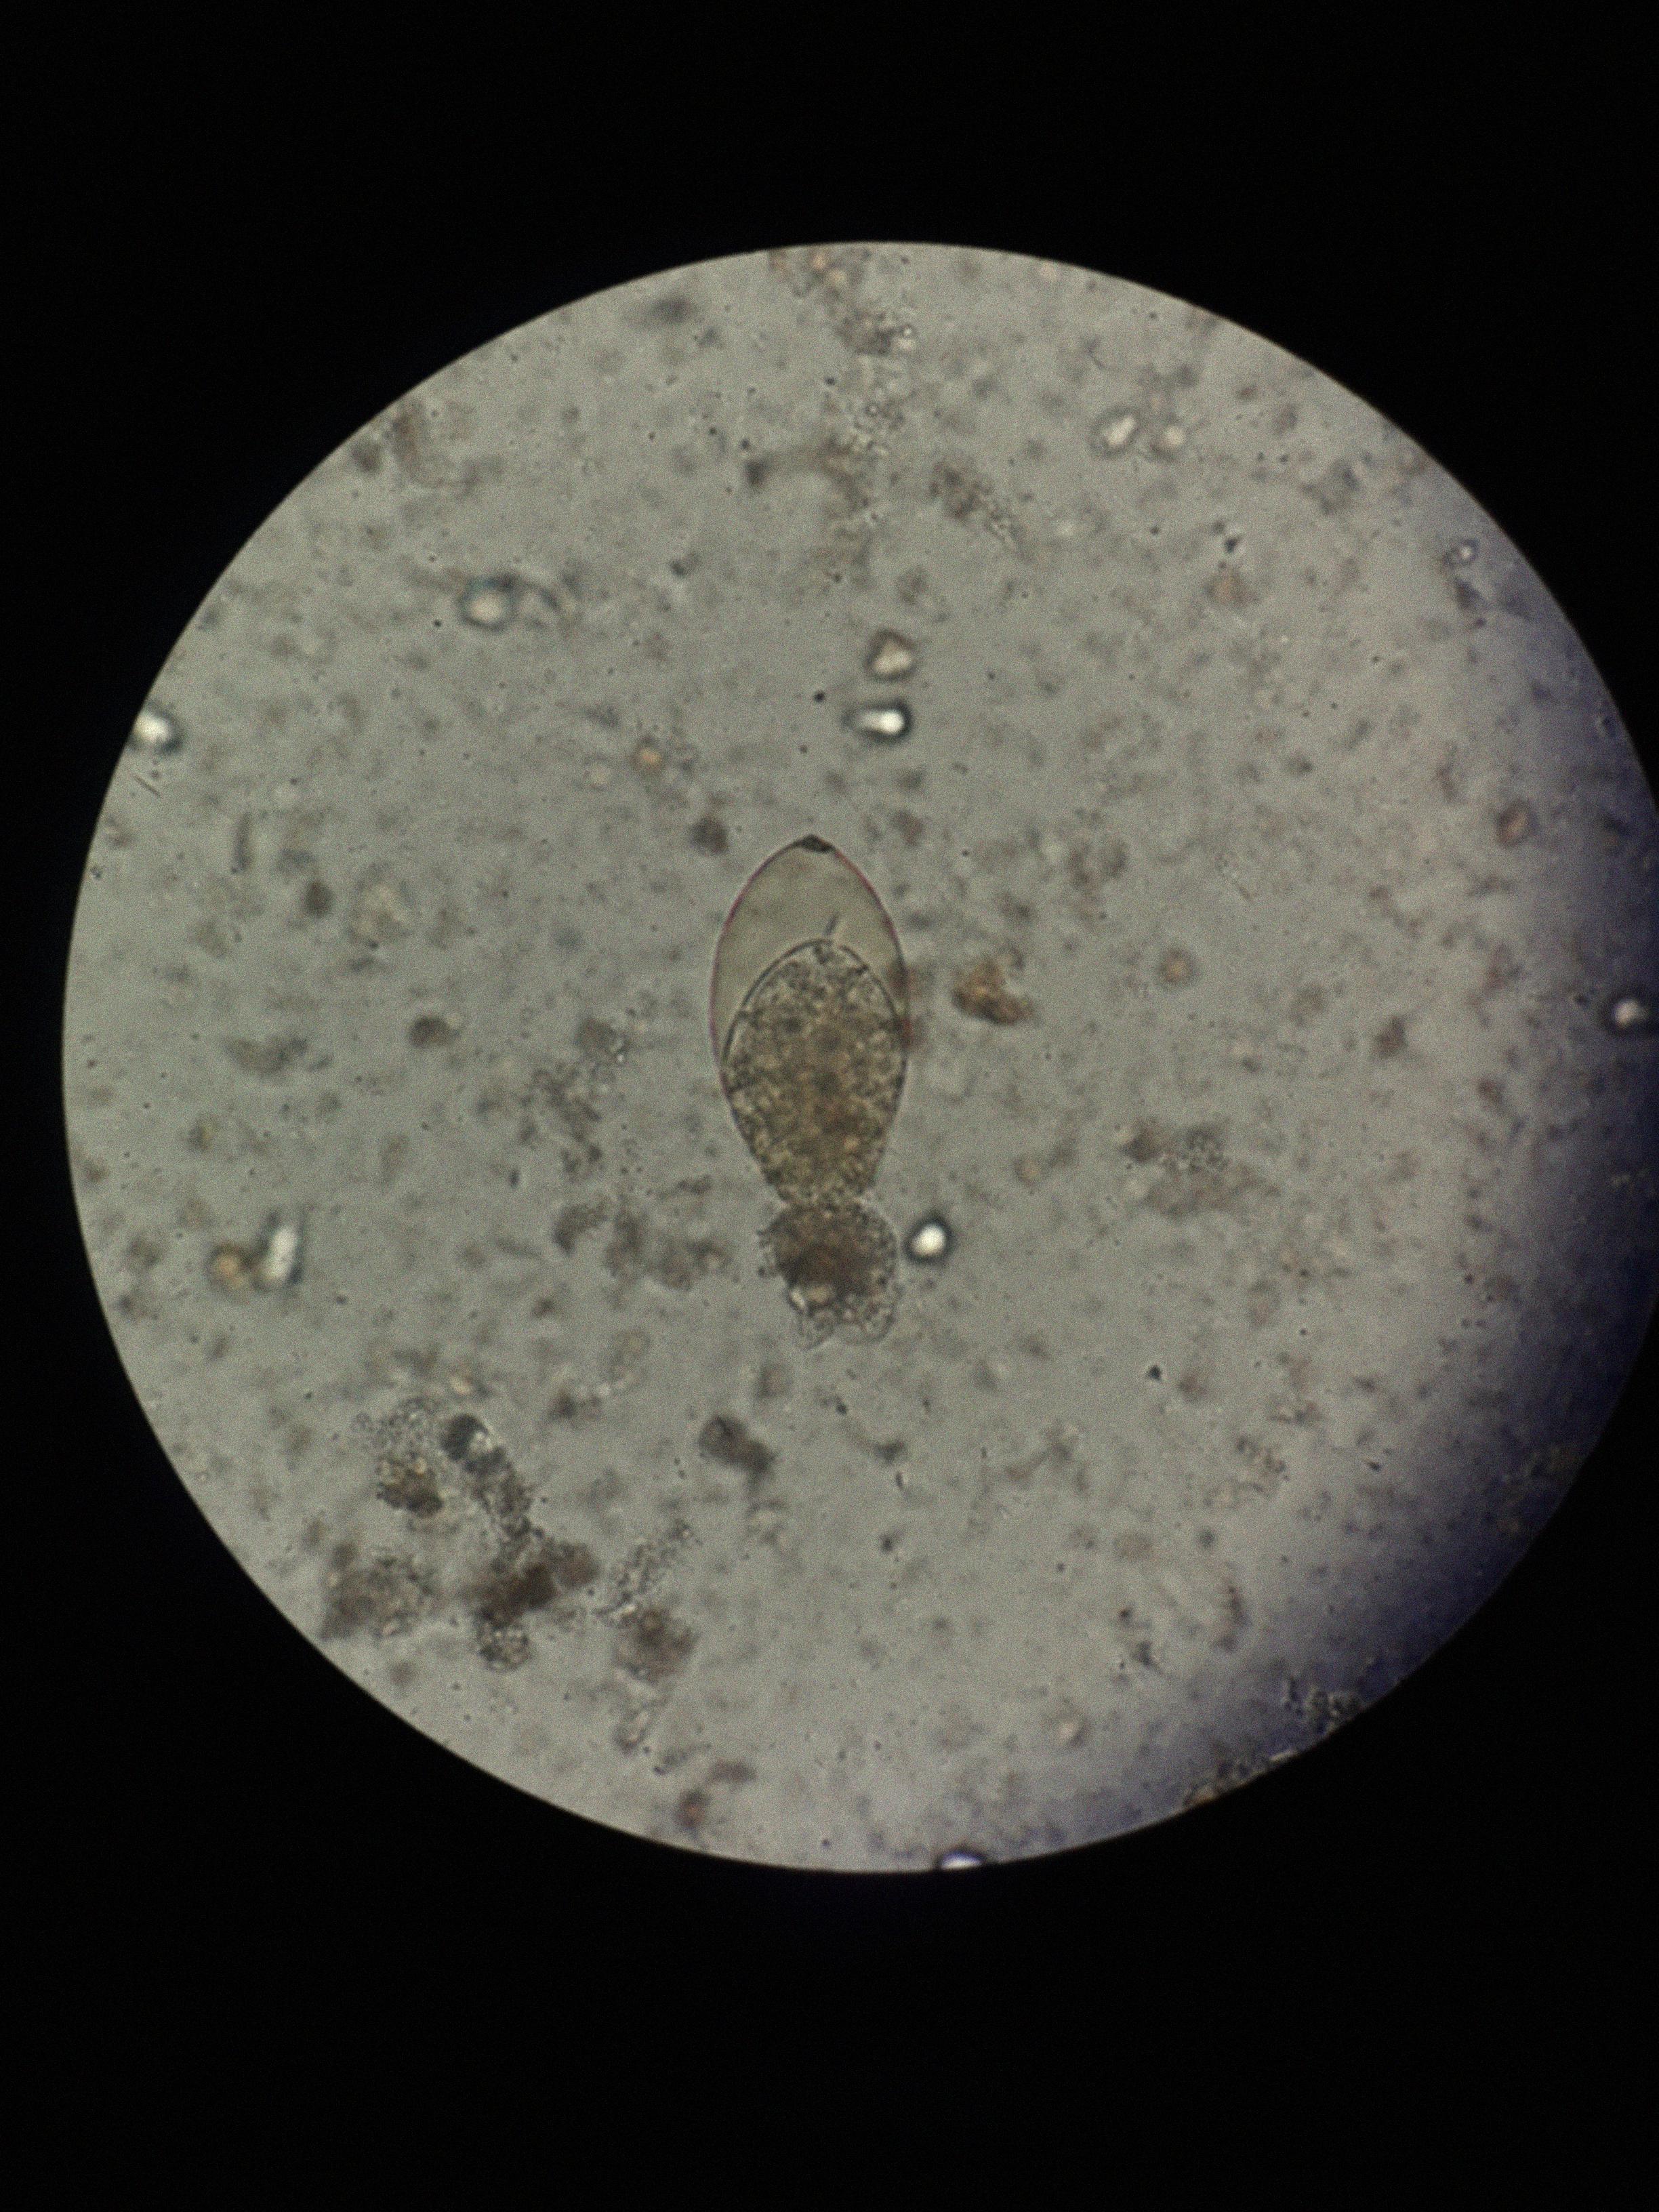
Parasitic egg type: Fasciolopsis buski